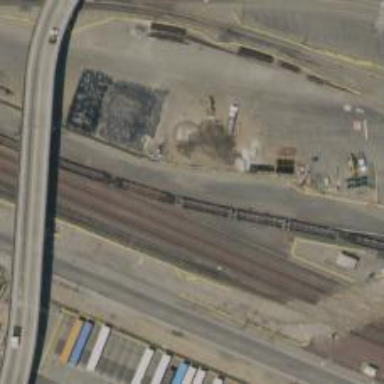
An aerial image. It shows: Yard meant for services.